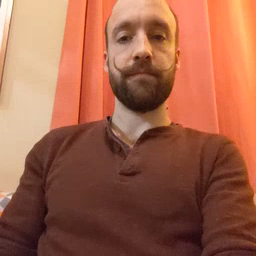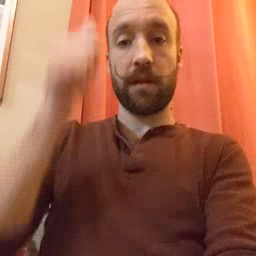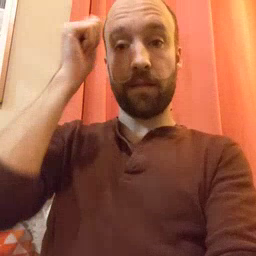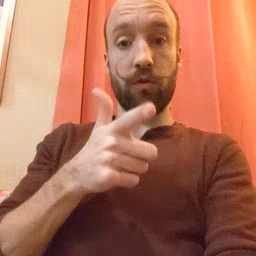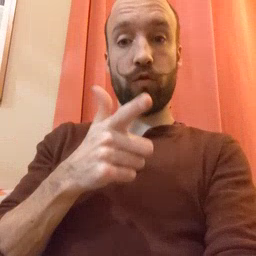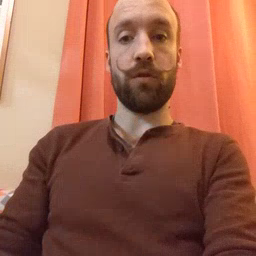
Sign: brother